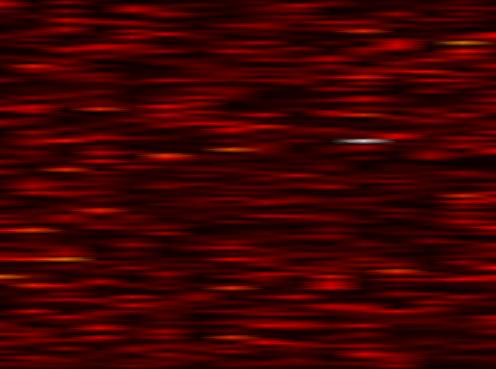
Label: OFDM